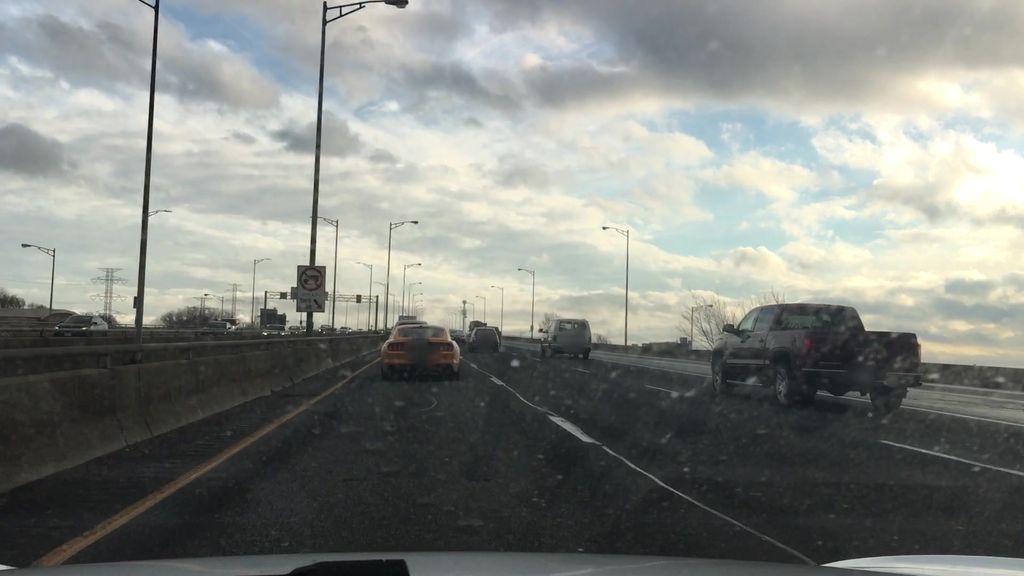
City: hamilton